Question: I have a date field in my html page :
'''
<input type="date" id="birth_date" name="birth_date" placeholder="dd/mm/yyyy" />
'''
When I launch my application I got this result :

I need to know How can I hide these controls ( right of the image) using the simplest way ?
Thanks,
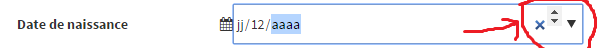
Answer: If I understand correctly, there are 4 things you want to remove for 'input[type=date]' on a webkit browser:
1. Blue cross
2. Up arrow button
3. Down arrow button
4. Datepicker dropdown button (opens up datepicker)
This CSS rule will hide them all:
'''
input[type=date]::-webkit-clear-button, /* blue cross */
input[type=date]::-webkit-inner-spin-button, /* up */
input[type=date]::-webkit-outer-spin-button, /* down */
input[type=date]::-webkit-calendar-picker-indicator /* datepicker*/ {
display: none;
}
'''